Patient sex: F
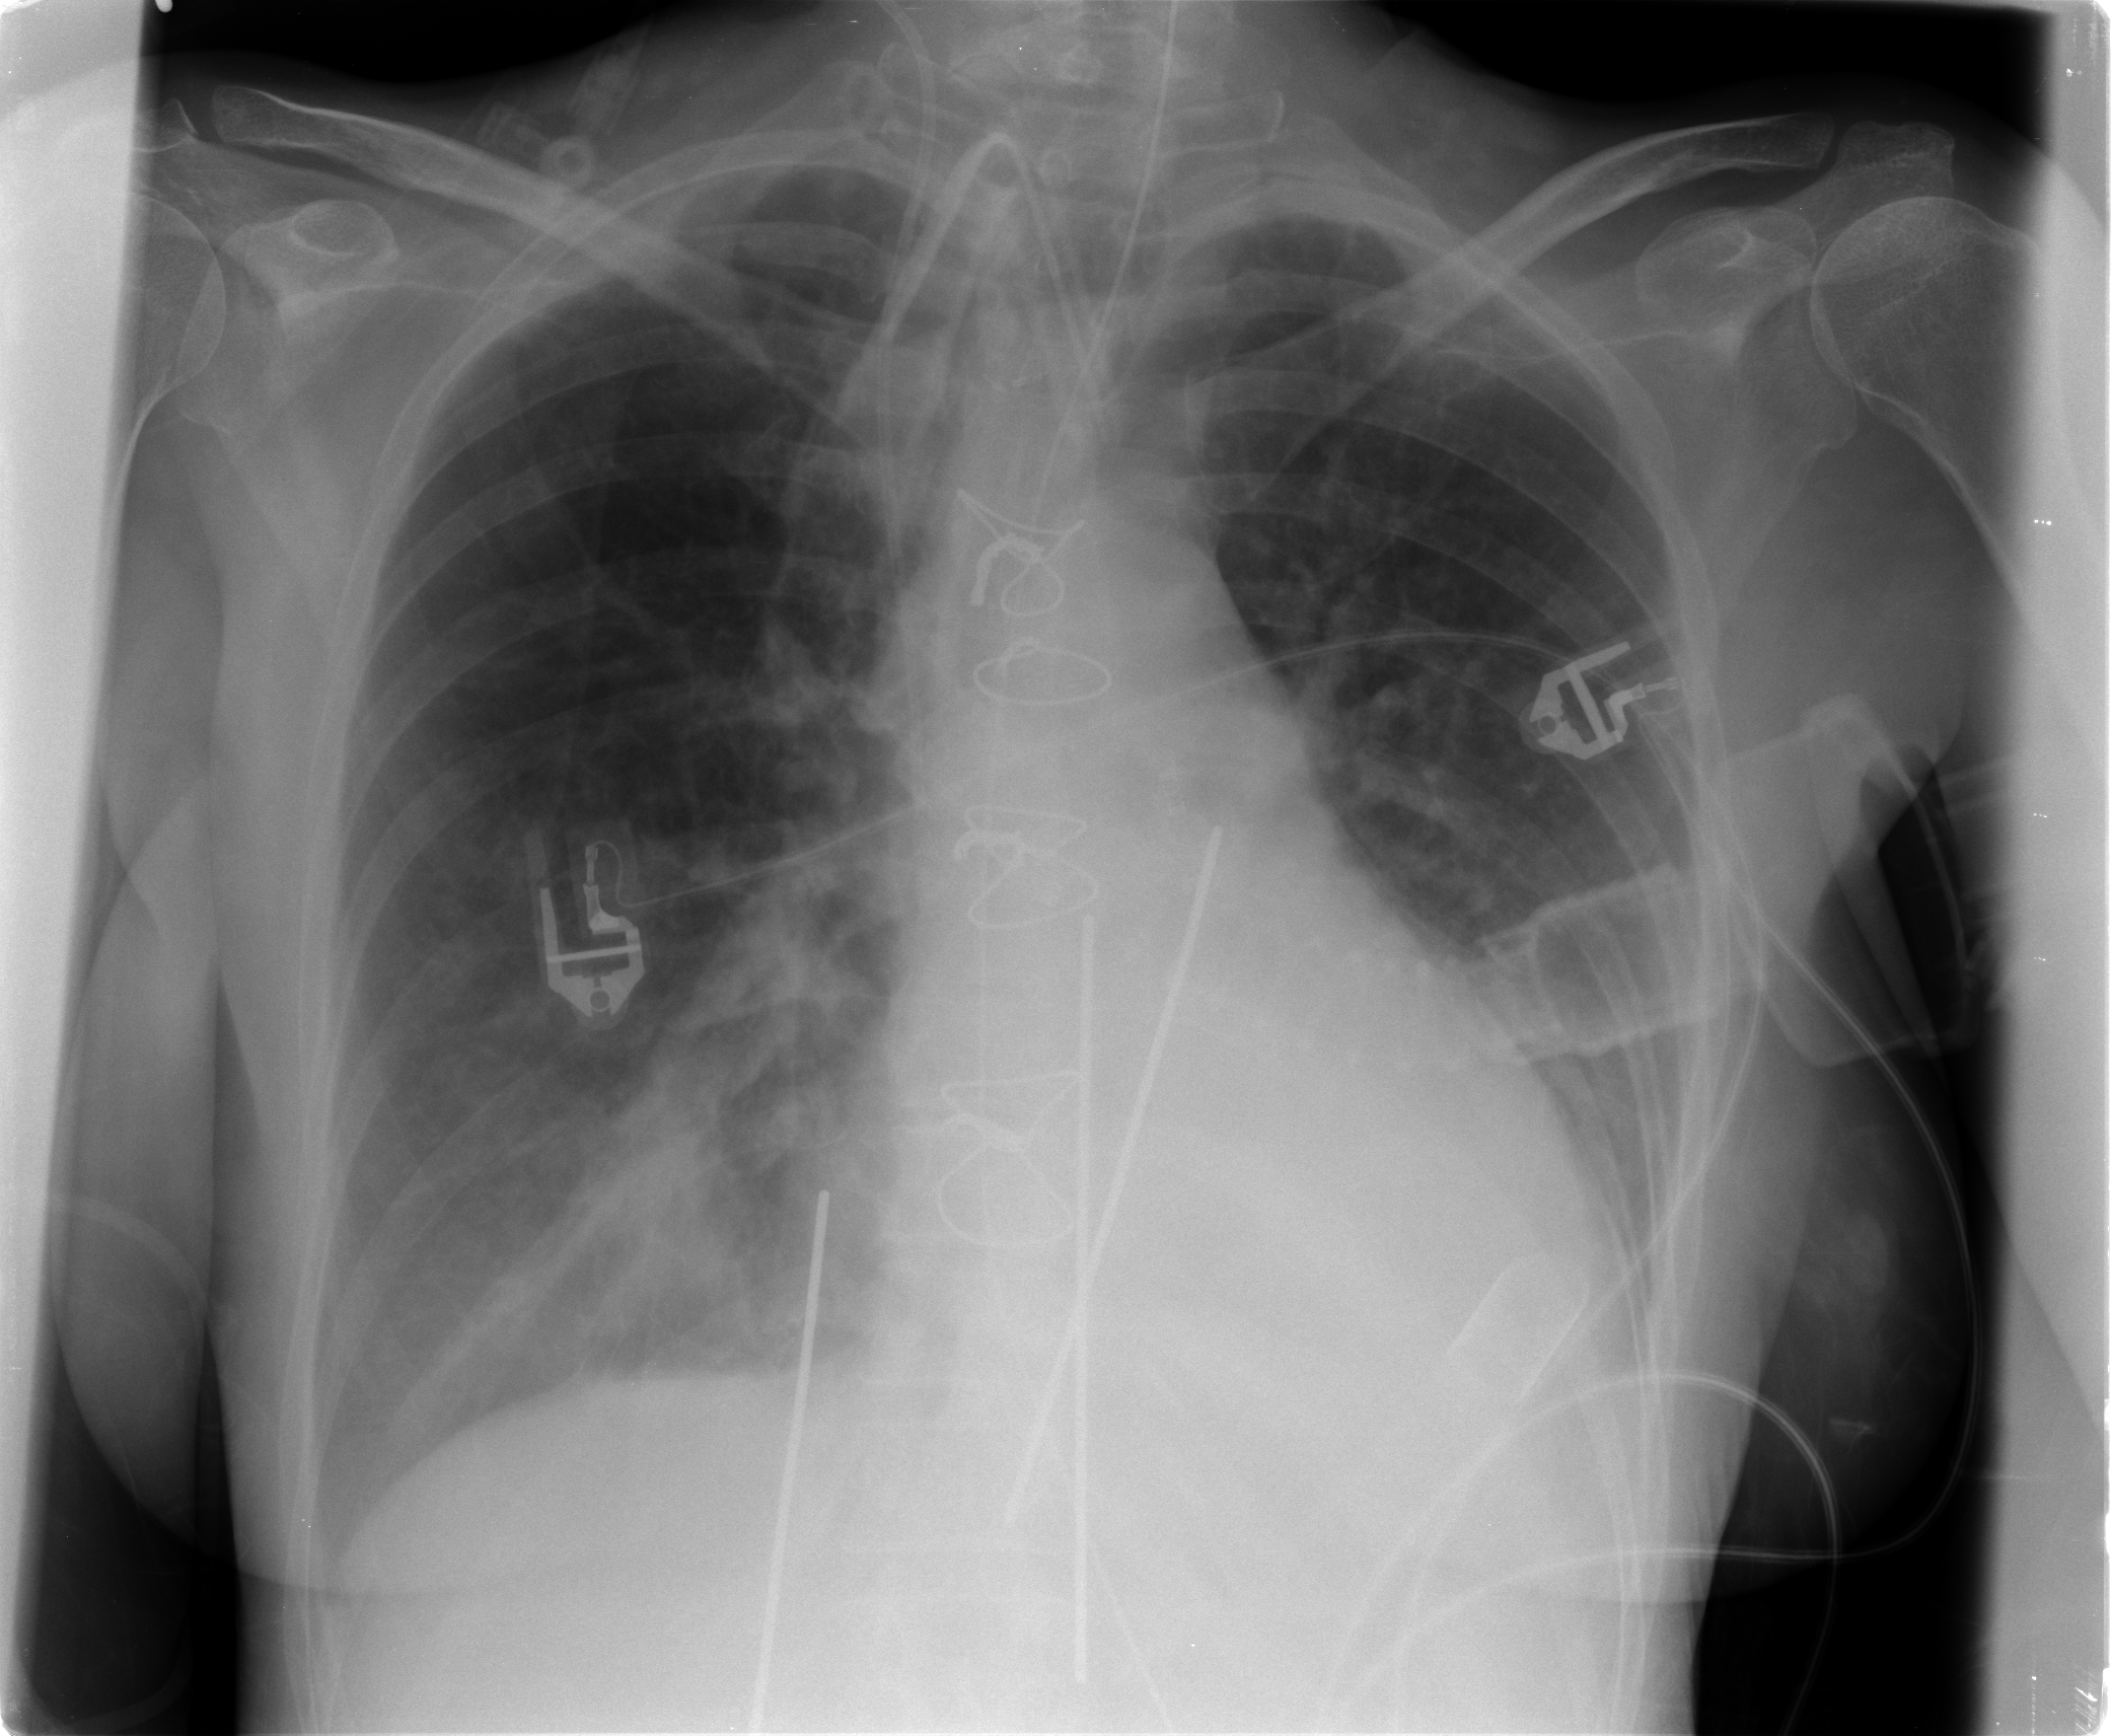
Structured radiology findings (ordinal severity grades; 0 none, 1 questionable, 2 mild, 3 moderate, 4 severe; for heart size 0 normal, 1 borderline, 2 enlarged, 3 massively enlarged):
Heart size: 2
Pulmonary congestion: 0
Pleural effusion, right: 1
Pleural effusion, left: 1
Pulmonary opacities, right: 2
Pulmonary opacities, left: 0
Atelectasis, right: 2
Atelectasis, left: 1